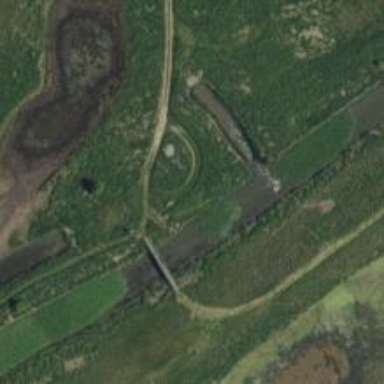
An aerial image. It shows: Footway on bridge.